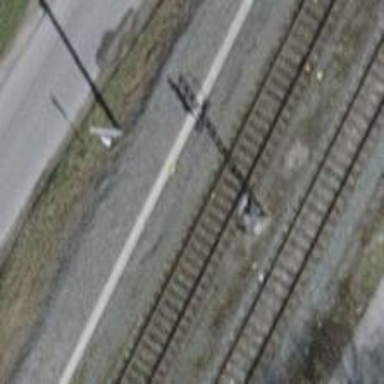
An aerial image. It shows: Railway signal.